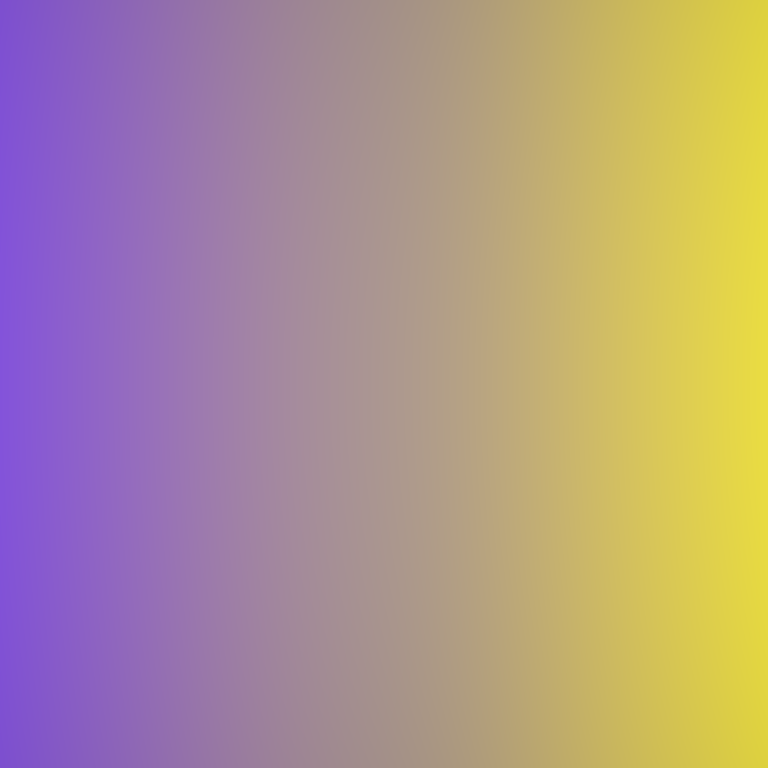
Abstract light effect, smooth gradient from purple to yellow, calm atmosphere, soft blend, no room, no furniture, no objects.